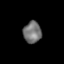
Tissue: skin
Cell type: Epithelial cells
Senescence score: 0.201
Nuclear area (px): 377
Mean DAPI intensity: 116.387